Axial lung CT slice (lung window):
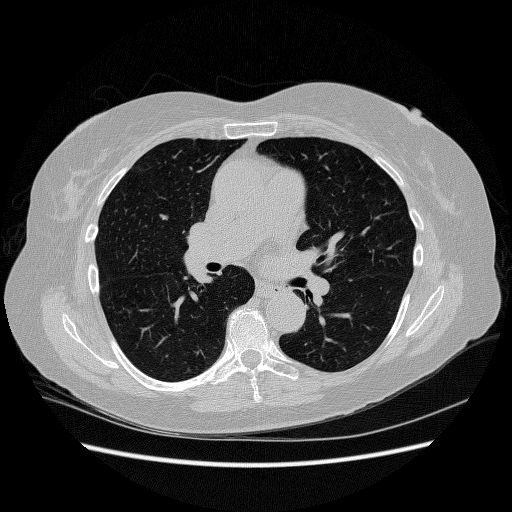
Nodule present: yes
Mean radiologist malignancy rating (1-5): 1.5